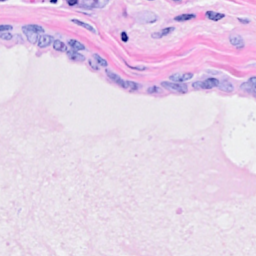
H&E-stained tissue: Breast